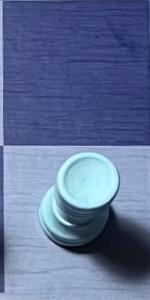
Label: Rook_White